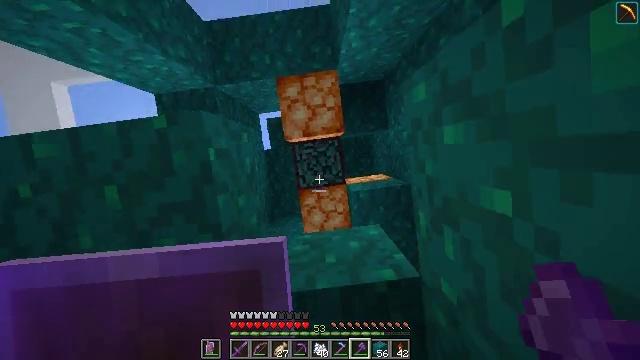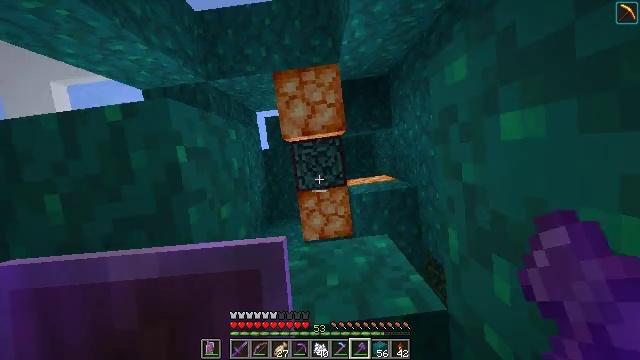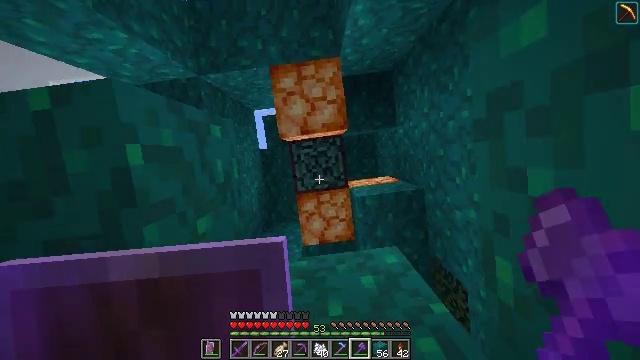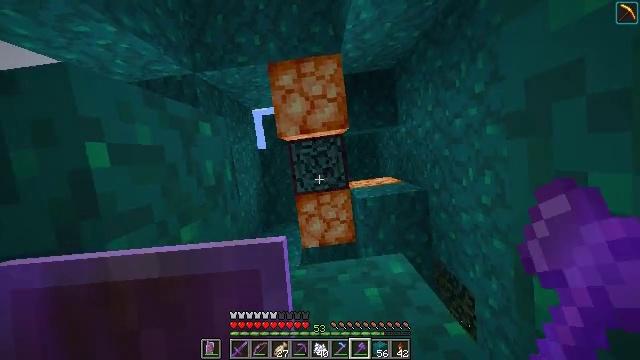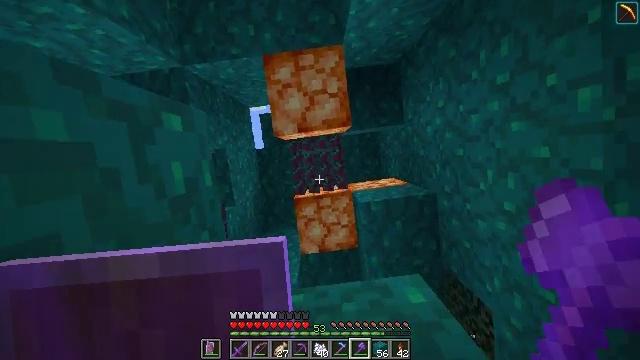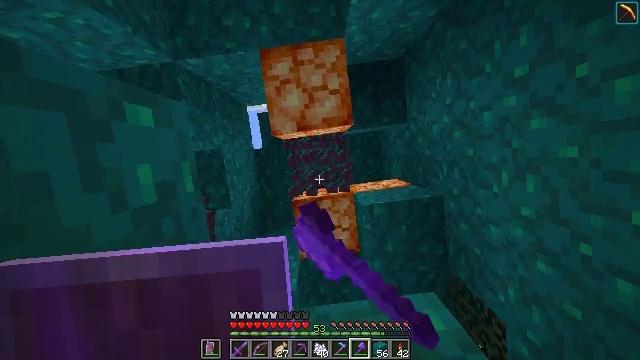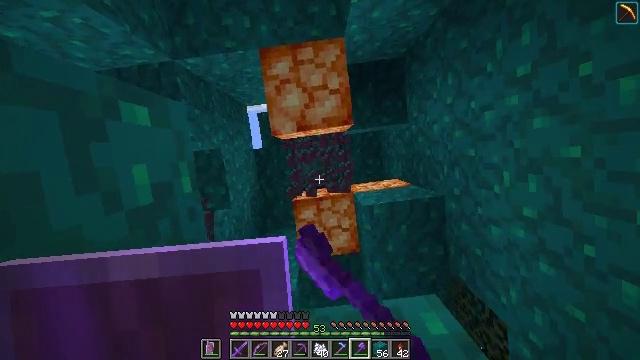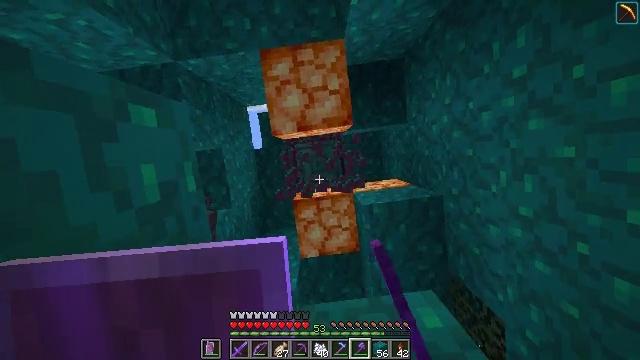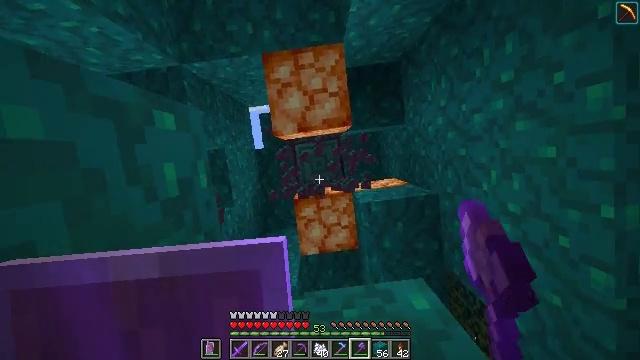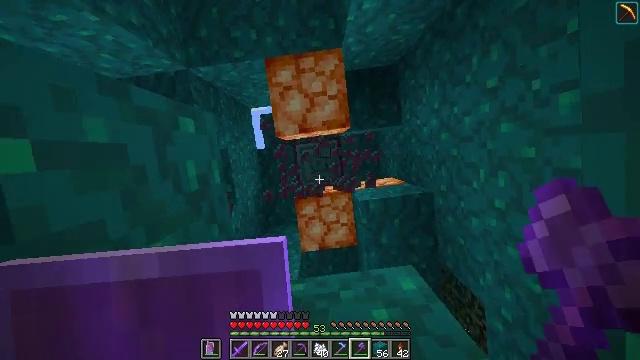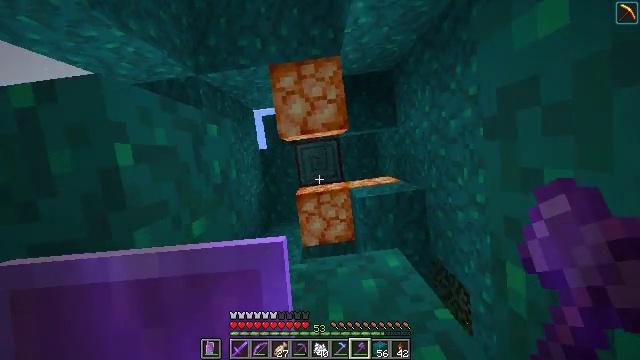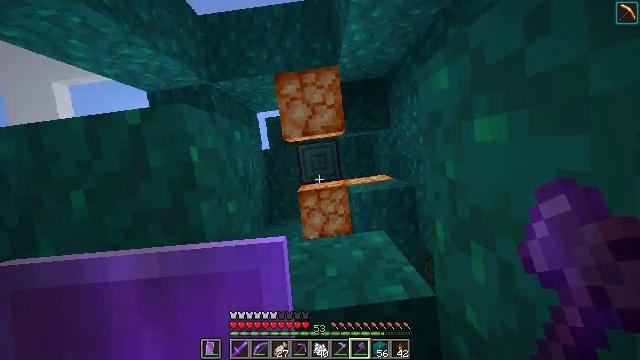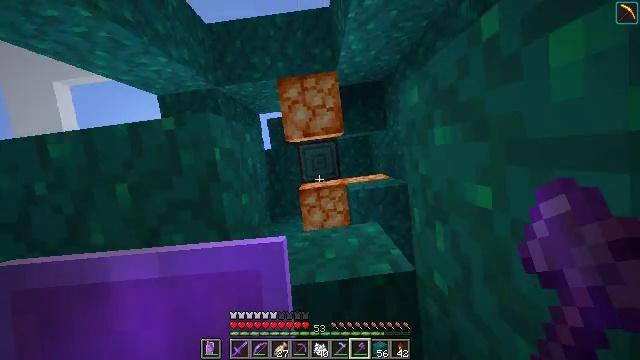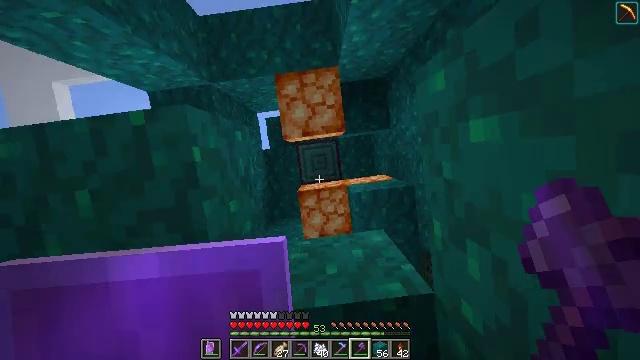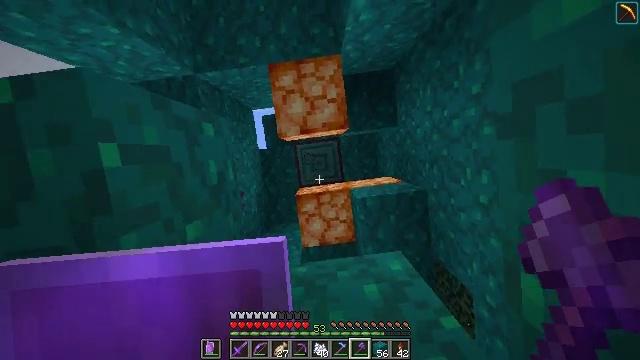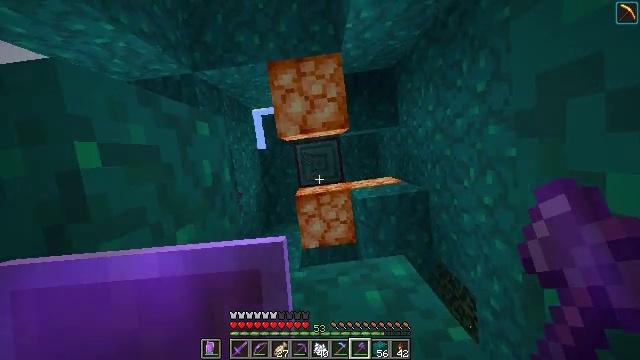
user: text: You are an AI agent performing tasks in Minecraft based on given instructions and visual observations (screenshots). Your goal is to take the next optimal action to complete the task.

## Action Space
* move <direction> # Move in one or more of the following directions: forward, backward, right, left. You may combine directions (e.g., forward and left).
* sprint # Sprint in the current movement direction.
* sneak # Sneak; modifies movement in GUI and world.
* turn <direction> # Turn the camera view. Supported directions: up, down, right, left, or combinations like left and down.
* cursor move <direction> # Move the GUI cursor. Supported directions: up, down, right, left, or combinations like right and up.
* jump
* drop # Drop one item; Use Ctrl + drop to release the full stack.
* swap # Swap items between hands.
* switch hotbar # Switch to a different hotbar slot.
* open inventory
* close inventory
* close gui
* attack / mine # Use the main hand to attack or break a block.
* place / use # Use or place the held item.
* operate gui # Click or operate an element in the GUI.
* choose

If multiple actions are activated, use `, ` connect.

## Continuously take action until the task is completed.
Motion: motion action
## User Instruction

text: Destroy the warped stem to gather materials.
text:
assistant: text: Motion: attack / mine, jump
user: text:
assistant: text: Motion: attack / mine, jump
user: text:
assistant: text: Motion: attack / mine, jump
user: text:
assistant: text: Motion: attack / mine, jump
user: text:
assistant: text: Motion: attack / mine, jump
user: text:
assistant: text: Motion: attack / mine, jump
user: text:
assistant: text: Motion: attack / mine, jump
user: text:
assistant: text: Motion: attack / mine, jump
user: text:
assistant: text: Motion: attack / mine, jump
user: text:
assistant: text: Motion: attack / mine, jump
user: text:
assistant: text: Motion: attack / mine, jump
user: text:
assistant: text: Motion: attack / mine, jump
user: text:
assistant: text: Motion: attack / mine, jump
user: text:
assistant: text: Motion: attack / mine, jump
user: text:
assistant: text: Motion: attack / mine, jump
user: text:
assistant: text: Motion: no_op
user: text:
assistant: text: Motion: no_op
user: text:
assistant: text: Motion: no_op
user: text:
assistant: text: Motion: no_op
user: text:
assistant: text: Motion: no_op
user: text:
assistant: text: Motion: no_op
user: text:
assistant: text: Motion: turn left and down
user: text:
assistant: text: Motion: turn left and down
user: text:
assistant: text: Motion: turn left and down
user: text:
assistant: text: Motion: turn left and down
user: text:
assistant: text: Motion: turn left and down
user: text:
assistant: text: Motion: no_op
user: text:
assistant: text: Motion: no_op
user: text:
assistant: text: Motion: no_op
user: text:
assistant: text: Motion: no_op